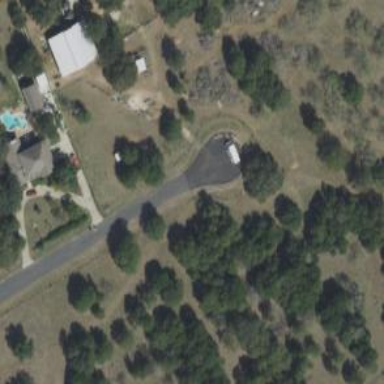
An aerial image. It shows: Turning circle on the road.